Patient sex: F
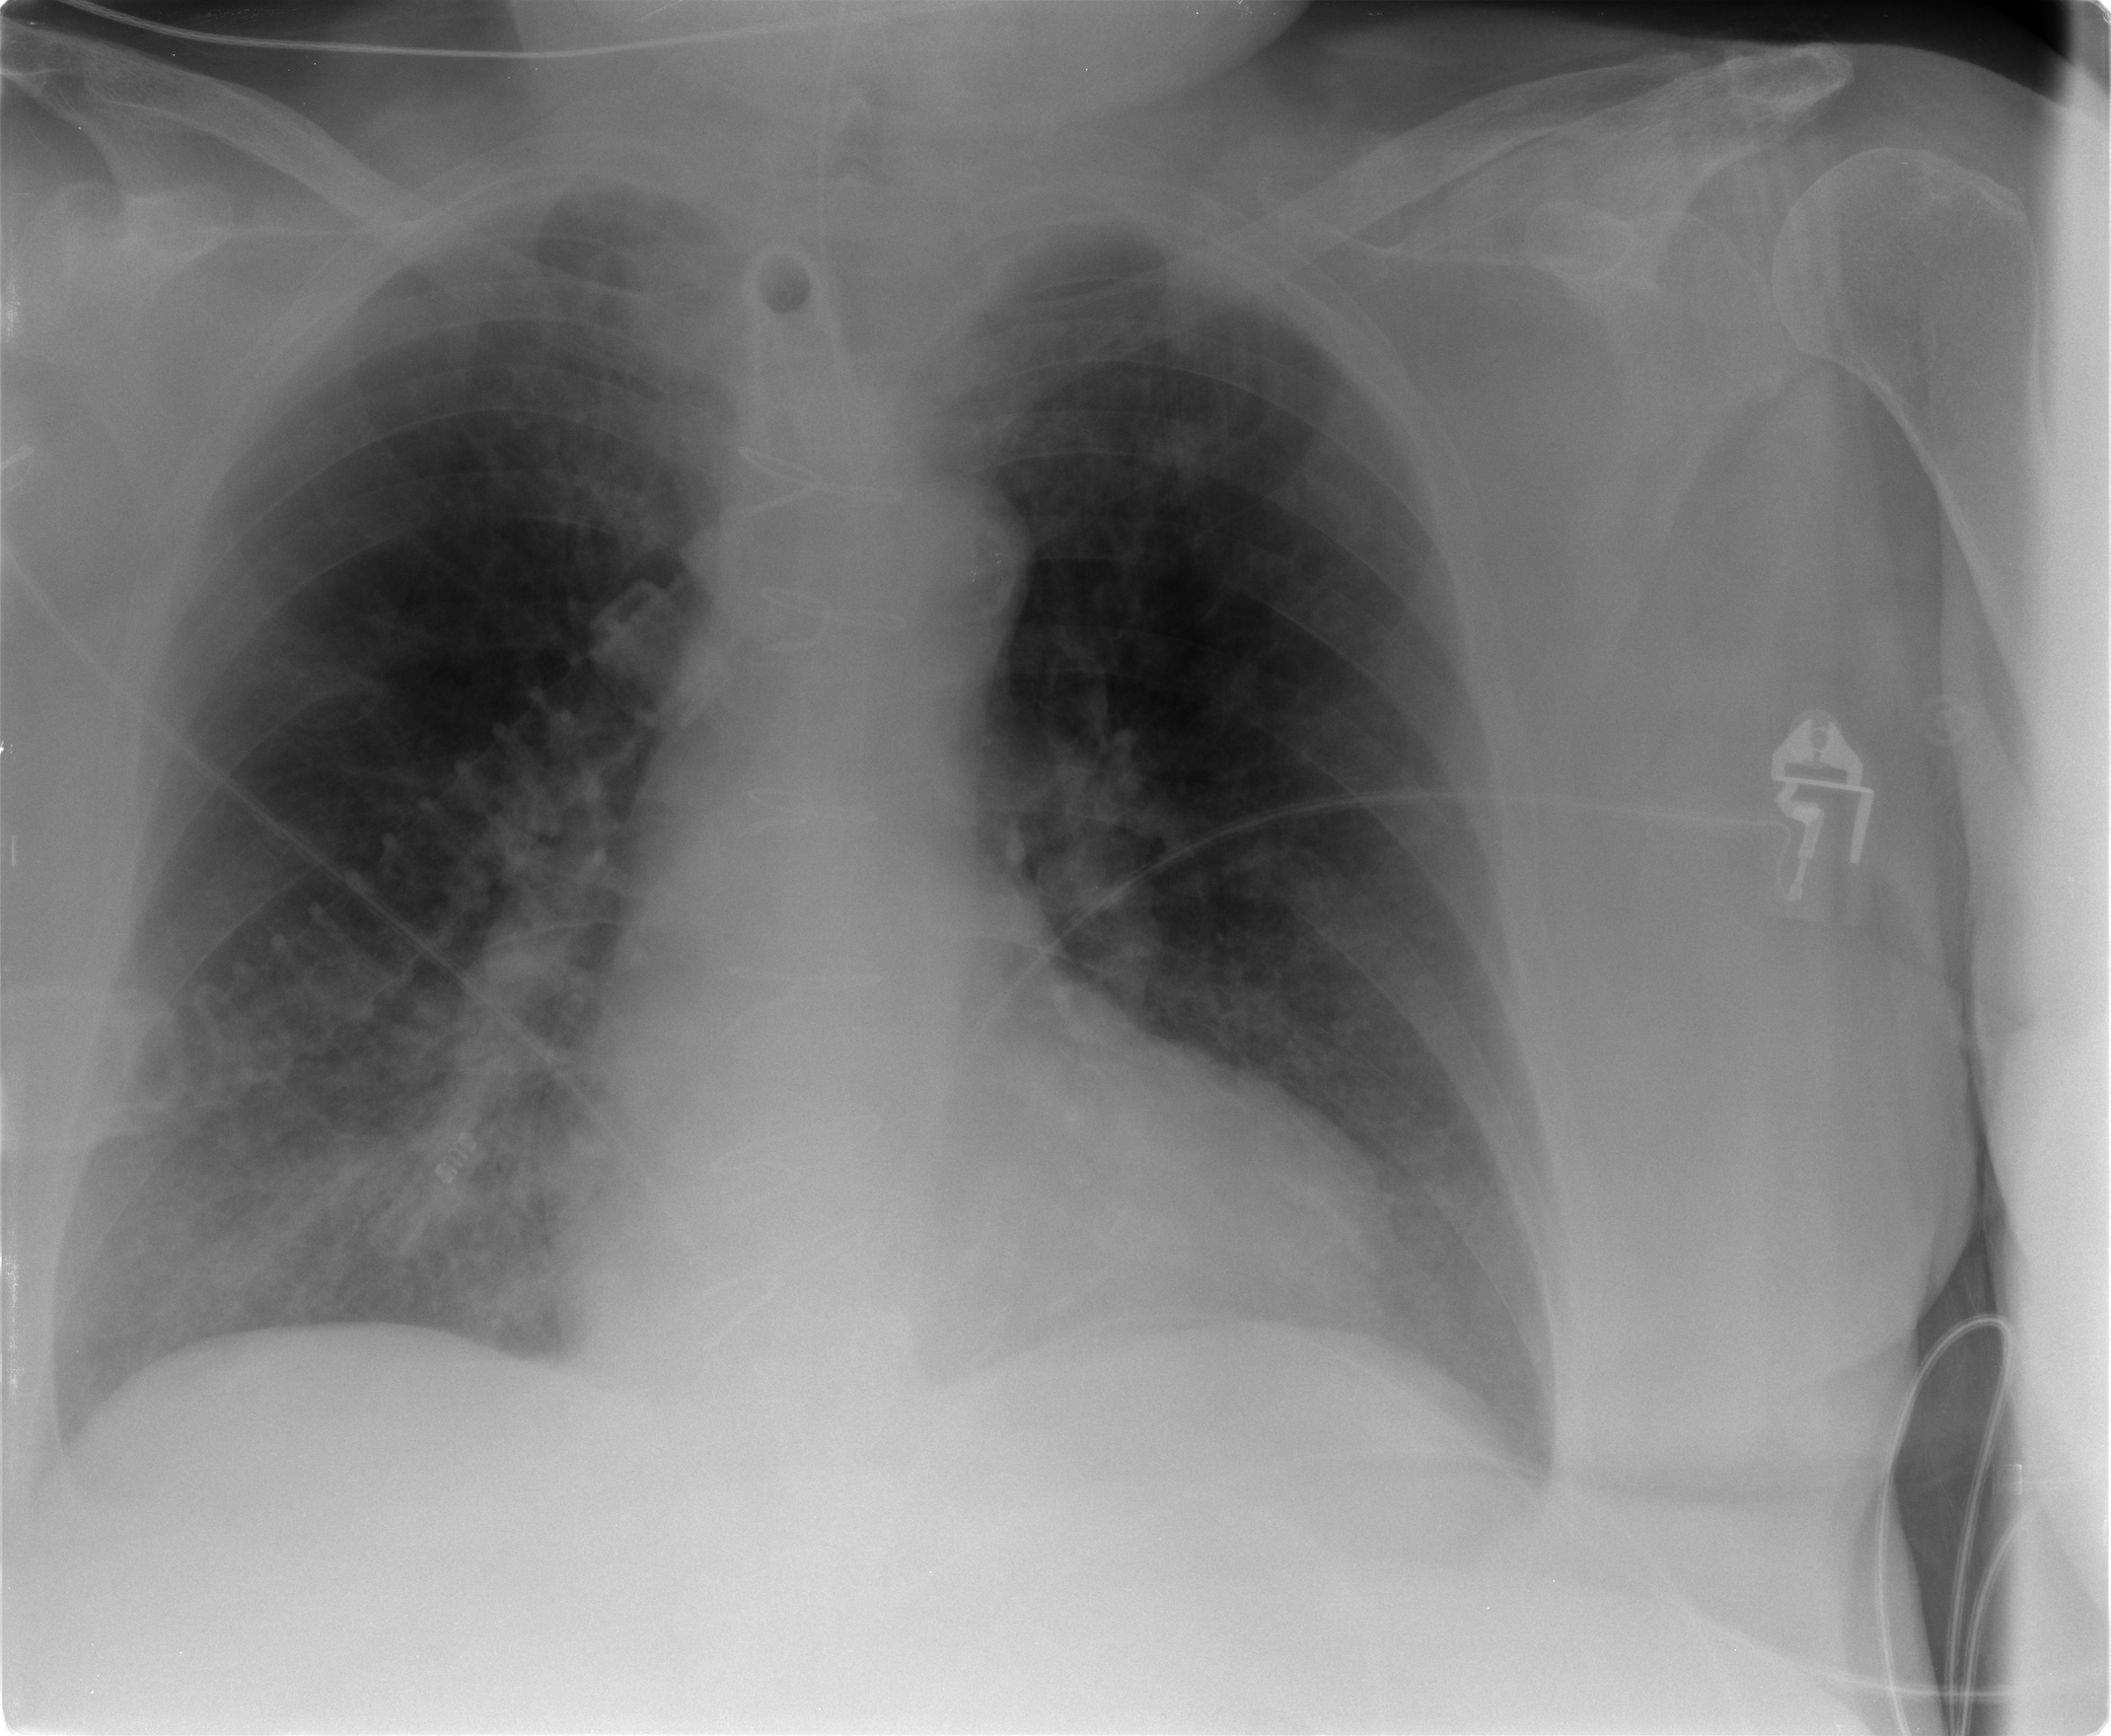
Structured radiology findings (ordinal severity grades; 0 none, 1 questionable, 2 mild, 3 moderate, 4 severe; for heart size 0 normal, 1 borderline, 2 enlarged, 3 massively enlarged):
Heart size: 2
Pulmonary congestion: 2
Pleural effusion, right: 0
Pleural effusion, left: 0
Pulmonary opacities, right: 2
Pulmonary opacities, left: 0
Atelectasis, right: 2
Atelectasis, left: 0